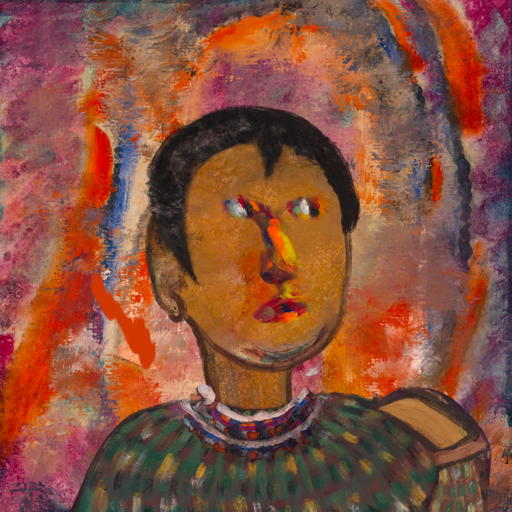
Background: Experience, Head And Neck Side: Pipe, Face Side: An_Impression, Bust: After_Raid, Hair Side: Roy_Bahadur, Head Accessory: Blank, Second Necklace: Blank, Necklace: Hypocrite_1, Baby: Blank